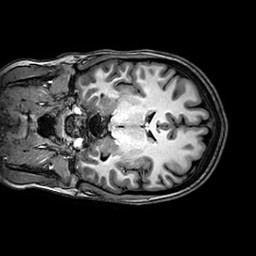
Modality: T1w
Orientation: coronal
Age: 23
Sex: female